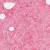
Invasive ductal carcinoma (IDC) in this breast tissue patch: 0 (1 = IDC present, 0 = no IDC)